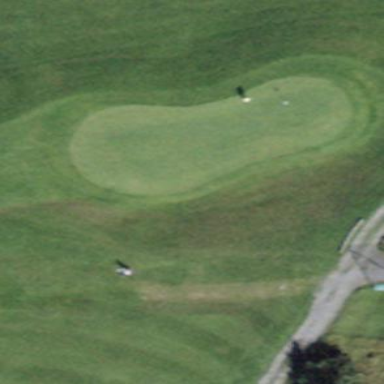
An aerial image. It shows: Green golf area with grass land use.